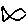
Label: fish